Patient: sex F, age 43
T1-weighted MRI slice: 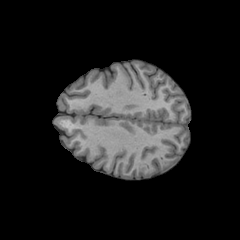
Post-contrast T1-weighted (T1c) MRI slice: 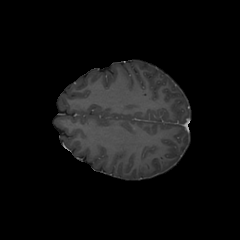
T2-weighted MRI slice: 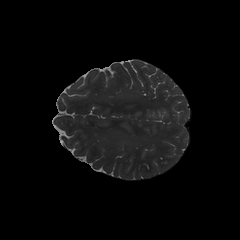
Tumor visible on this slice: no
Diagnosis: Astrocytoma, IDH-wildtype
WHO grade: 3